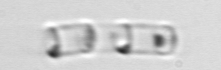
Label: Skeletonema